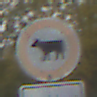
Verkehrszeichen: VerbotViehtrieb
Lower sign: ZeitangabenMitBeschraenkungAufWochentage1
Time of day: Midday
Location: Outdoor (Suburban)
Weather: Overcast
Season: NotSpecified
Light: Natural